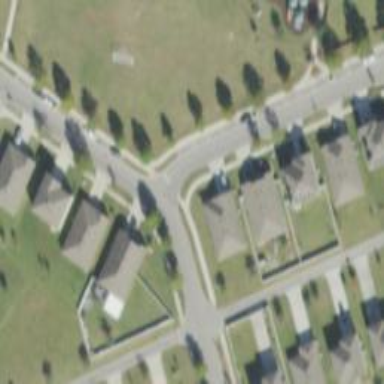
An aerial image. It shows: Residential road.